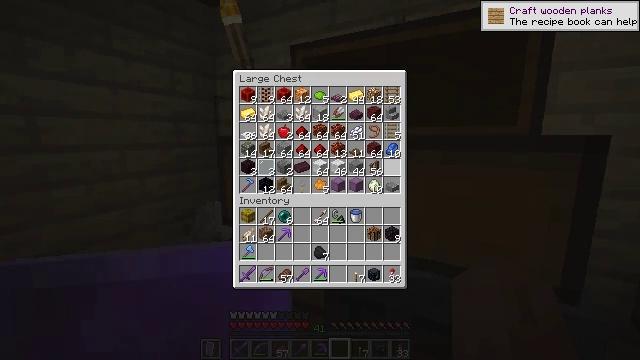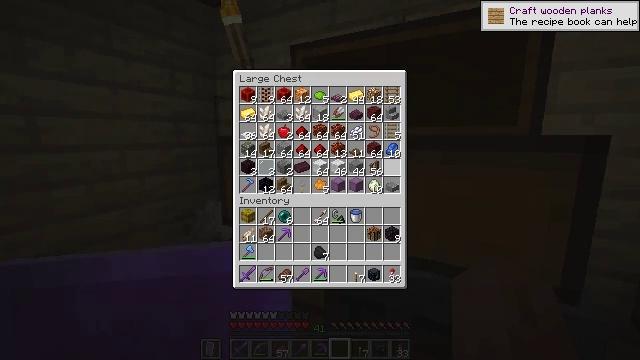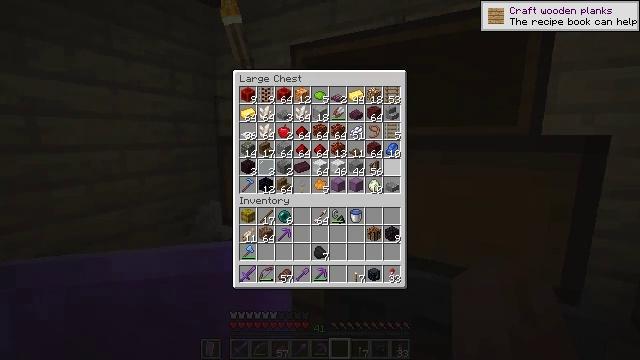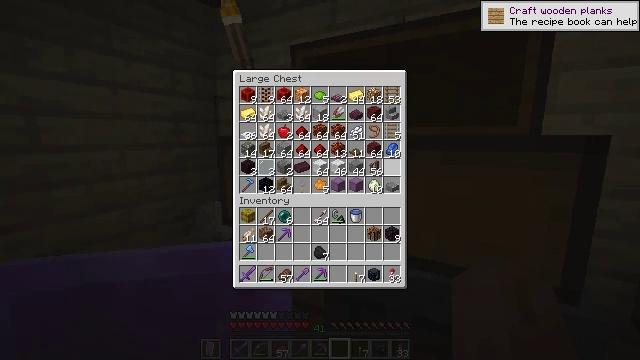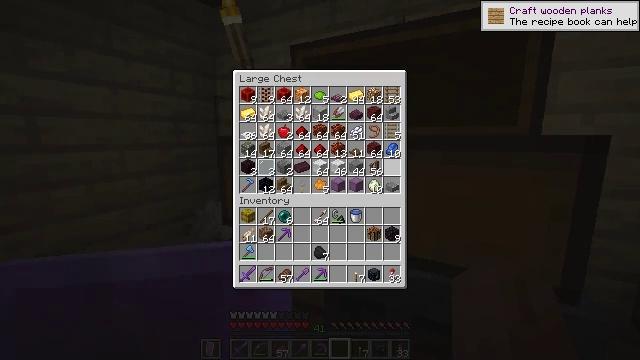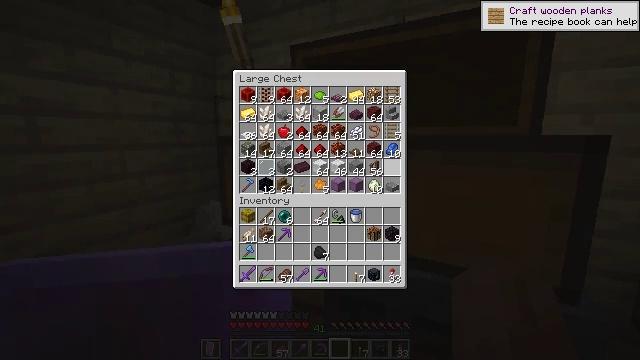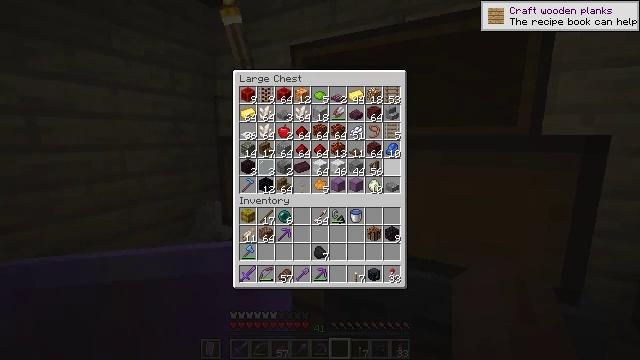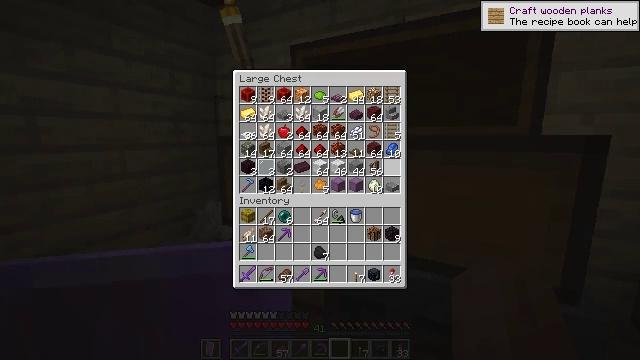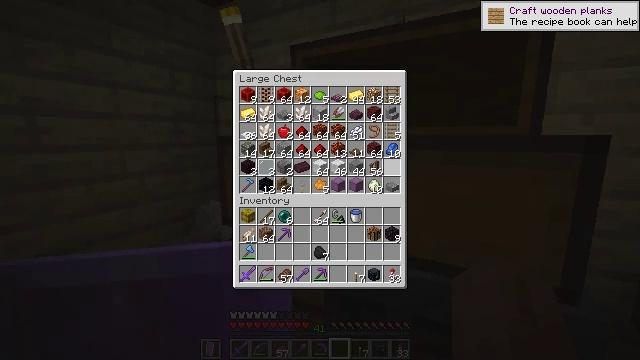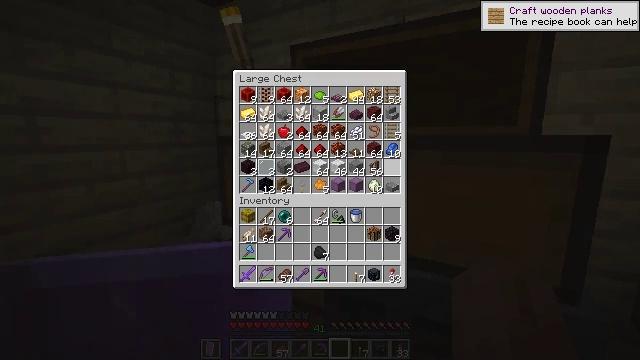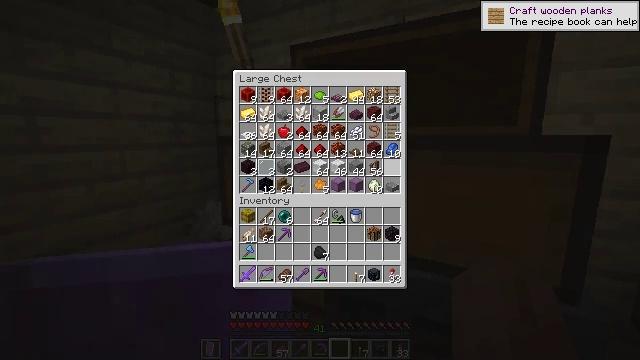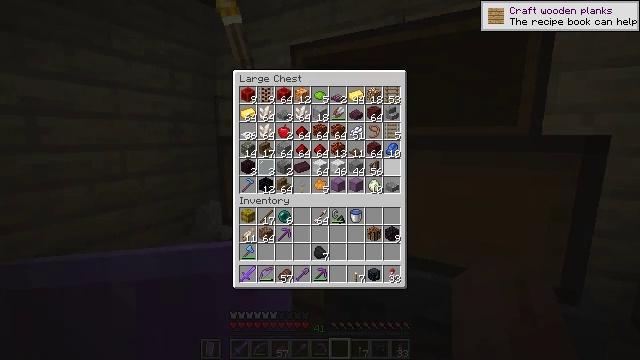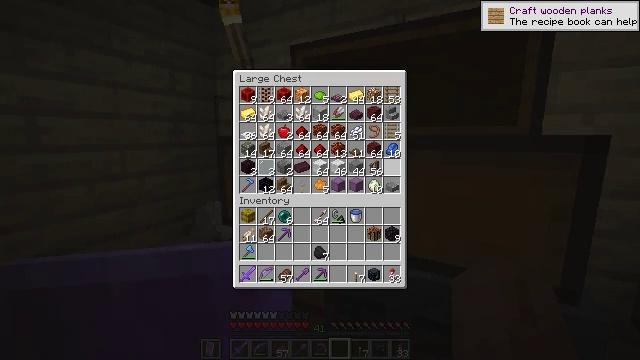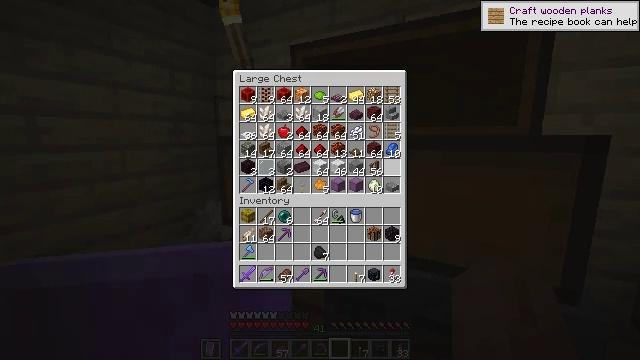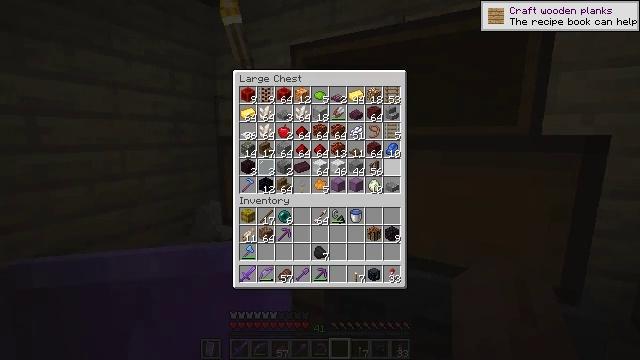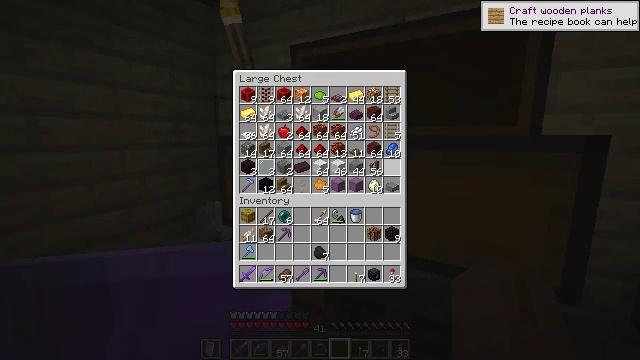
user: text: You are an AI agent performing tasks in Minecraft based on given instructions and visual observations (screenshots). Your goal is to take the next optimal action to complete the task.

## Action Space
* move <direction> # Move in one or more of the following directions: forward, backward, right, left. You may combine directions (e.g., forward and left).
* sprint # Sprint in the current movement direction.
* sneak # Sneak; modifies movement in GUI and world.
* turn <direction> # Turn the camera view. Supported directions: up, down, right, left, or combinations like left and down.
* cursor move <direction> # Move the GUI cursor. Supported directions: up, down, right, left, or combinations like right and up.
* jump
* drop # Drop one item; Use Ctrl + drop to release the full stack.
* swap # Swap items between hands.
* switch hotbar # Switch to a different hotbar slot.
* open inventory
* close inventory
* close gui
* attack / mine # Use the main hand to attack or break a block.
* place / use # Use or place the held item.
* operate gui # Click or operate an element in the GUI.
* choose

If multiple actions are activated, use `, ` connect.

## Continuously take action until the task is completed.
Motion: motion action
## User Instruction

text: Make a dark oak fence gate with the required materials in the crafting table.
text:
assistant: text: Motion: no_op
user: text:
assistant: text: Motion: no_op
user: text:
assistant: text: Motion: no_op
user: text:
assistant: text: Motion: no_op
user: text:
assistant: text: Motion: no_op
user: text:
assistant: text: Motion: no_op
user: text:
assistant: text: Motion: no_op
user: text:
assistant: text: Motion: no_op
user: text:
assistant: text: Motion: no_op
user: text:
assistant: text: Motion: no_op
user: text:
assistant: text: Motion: no_op
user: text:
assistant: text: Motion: no_op
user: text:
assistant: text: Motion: no_op
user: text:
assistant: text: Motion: no_op
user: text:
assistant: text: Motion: no_op
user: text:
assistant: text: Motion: no_op
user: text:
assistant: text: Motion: no_op
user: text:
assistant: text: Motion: no_op
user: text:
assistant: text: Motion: no_op
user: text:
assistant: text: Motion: no_op
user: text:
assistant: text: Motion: no_op
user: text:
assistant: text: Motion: no_op
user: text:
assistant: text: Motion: no_op
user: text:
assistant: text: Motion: no_op
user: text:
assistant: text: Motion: no_op
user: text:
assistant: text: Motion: no_op
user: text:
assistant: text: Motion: no_op
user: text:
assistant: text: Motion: no_op
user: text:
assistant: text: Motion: no_op
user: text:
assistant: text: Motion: no_op